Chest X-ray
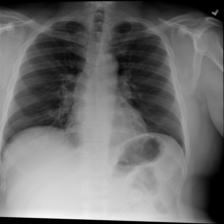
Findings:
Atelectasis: negative
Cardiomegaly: negative
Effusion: negative
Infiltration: negative
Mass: negative
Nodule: negative
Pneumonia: negative
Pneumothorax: negative
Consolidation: negative
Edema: negative
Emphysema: negative
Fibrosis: negative
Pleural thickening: negative
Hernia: negative